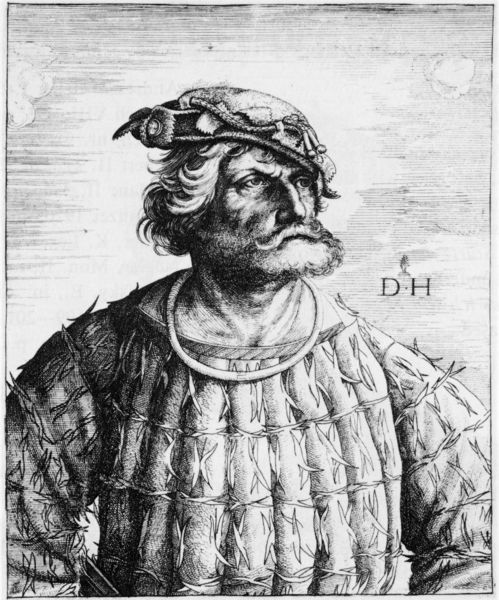
Titel: Bildnis des Kunz von der Rosen
Künstler: Daniel Hopfer
Institution: (Seriendruck)
Schlagwörter: feder, gemälde, himmel, mann, schatten, umhang, weiß, wolken, frisur, grau, haar, hintergrund, hut, licht, mund, nase, schwarz, zeichnung, blick, wolke, alt, bart, hemd, jacke, mütze, schnurrbart, arm, augen, federn, rahmen, bildnis, hals, portrait, porträt, signatur, sonne, gewand, haare, mantel, kinn, locken, renaissance, deutschland, schrift, kette, grafik, graphik, inschrift, gesteppt, halsschmuck, halskette, druck, monogramm, schraffur, holzstich, stich, schwarzweiß, buchstaben, selbstbildnis, hutschmuck, ritter, rüstung, gravur, pelzmantel, mittelalter, wams, reif, dürer, kupferstich, zorn, halsring, neuzeit, hutschnur, verwegen, halsreif, d, h, dh, haltkette, wolkre, d.h, torque